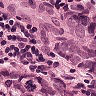
Metastatic tissue present: yes